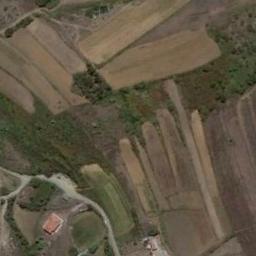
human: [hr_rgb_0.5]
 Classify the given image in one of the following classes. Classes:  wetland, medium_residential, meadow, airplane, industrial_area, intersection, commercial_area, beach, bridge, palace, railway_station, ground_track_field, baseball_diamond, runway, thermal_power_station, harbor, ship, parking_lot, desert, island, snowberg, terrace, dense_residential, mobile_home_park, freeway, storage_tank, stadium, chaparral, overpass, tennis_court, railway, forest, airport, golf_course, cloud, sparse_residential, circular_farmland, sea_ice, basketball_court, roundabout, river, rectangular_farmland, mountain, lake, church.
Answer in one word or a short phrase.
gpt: terrace